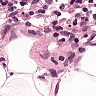
Metastatic tissue present: no